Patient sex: M
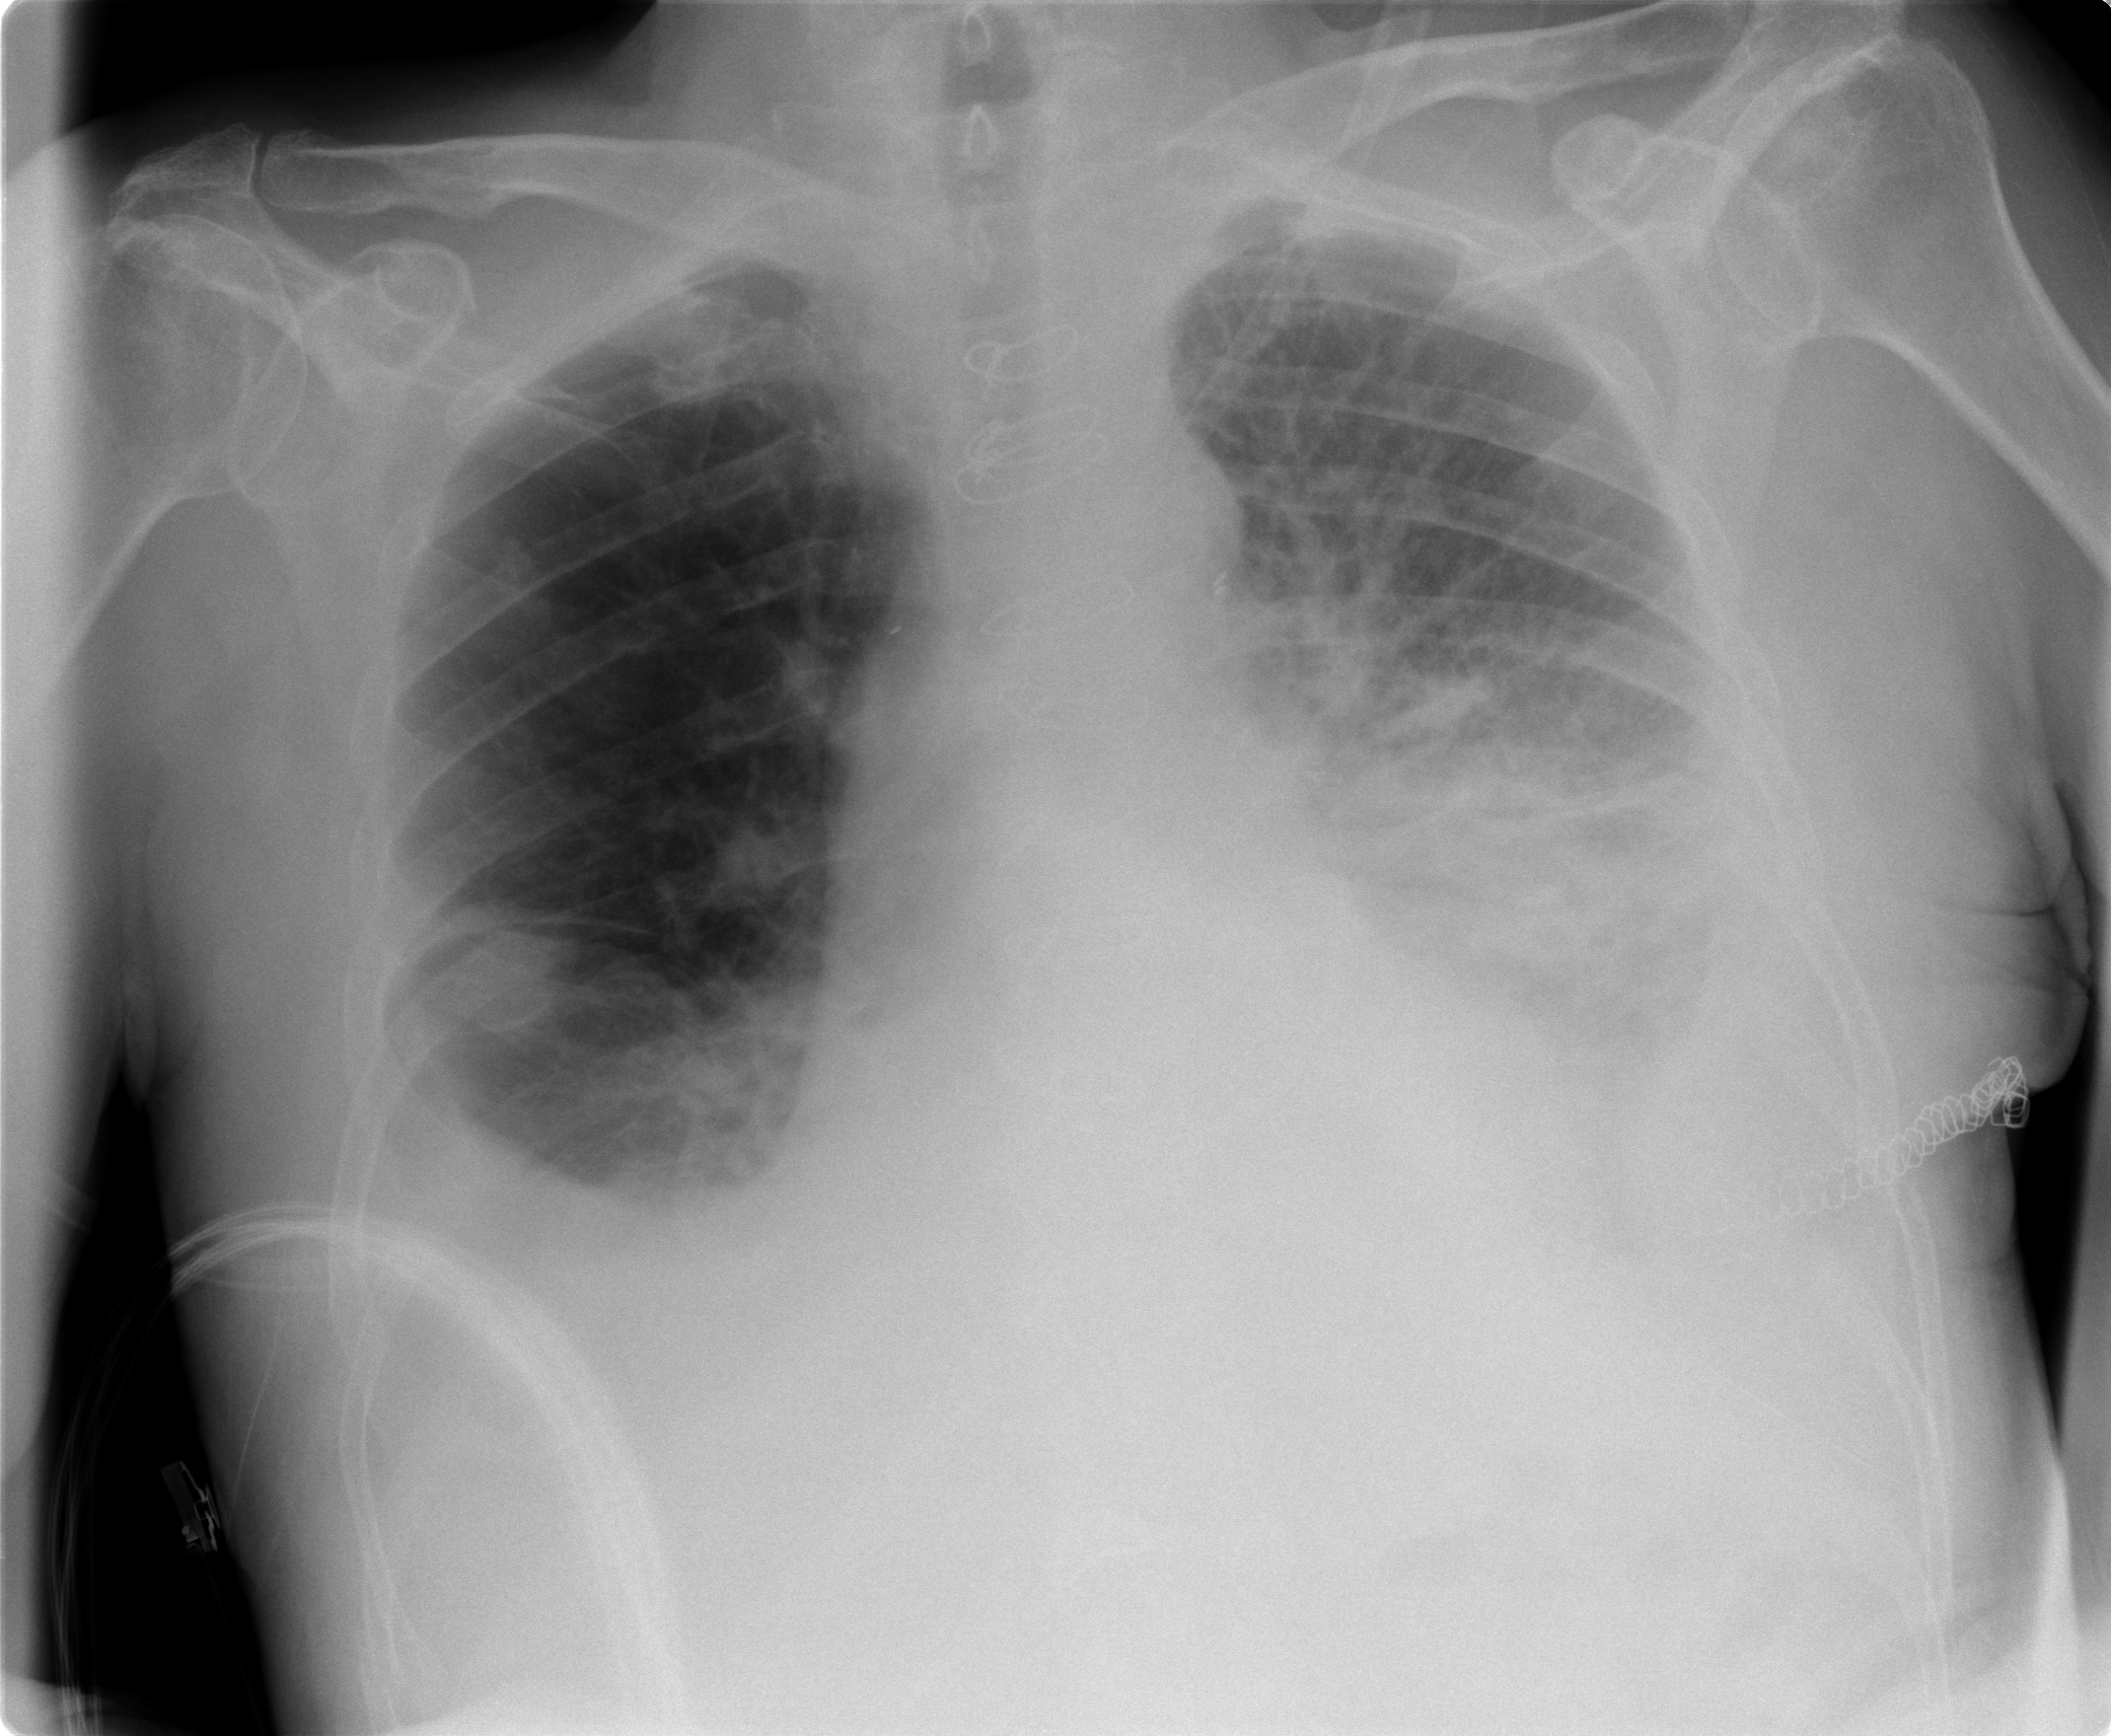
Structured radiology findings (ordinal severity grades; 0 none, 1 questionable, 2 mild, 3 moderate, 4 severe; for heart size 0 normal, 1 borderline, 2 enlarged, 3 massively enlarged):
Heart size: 0
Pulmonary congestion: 0
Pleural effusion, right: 2
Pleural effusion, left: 3
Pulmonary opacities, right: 2
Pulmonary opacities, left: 4
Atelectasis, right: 2
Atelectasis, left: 3